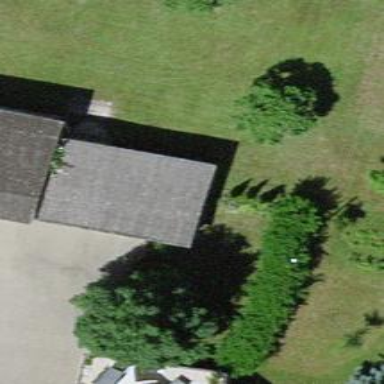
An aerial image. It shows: Garage building.